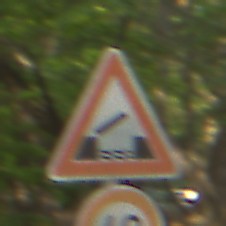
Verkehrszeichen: BeweglicheBruecke
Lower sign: Geschwindigkeit60
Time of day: MorningAfternoon
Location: Outdoor (RoadRail)
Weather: Clear
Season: NotSpecified
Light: Natural